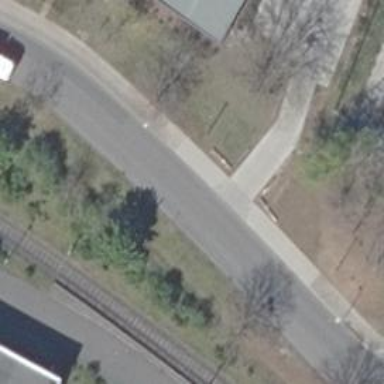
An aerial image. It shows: Residential road with asphalt surface. There is sidewalk on the left side.